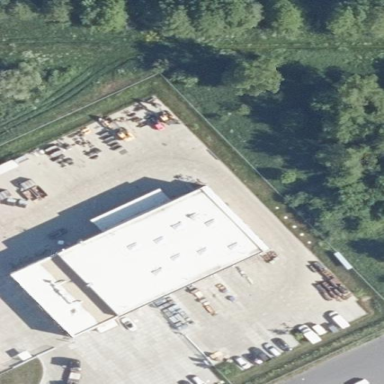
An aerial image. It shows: Industrial building.